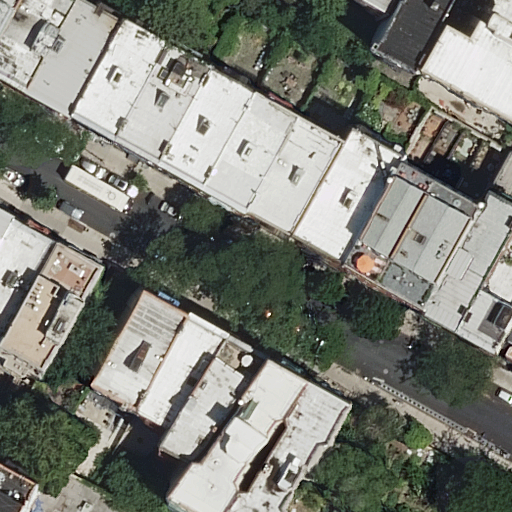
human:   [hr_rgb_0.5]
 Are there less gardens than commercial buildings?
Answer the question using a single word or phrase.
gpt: no

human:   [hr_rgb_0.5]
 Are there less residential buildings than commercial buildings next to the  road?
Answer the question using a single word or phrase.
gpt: no

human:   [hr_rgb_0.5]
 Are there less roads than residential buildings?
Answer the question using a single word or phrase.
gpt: yes

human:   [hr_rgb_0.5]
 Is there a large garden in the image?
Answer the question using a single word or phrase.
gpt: yes

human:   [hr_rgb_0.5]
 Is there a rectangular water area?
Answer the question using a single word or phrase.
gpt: no

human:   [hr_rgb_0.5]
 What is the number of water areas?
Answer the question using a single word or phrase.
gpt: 0

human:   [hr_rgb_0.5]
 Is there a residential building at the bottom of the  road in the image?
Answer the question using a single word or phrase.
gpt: yes

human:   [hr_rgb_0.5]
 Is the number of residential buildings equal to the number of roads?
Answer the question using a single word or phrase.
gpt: no

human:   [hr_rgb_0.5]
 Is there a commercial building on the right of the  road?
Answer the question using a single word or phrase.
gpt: no

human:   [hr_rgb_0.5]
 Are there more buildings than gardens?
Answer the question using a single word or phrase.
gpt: yes

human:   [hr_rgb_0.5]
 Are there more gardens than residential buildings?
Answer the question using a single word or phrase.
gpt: no

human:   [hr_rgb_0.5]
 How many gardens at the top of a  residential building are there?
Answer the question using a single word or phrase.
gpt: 1

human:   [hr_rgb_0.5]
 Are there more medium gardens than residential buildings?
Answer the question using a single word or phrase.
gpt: no

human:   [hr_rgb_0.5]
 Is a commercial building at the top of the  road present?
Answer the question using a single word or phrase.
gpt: no

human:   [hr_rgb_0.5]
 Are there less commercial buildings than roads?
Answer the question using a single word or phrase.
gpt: yes

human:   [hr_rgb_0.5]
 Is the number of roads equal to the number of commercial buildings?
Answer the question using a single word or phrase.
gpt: no

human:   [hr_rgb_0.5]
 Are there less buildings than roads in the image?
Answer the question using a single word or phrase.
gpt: no

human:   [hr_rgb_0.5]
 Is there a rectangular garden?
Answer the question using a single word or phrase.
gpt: yes

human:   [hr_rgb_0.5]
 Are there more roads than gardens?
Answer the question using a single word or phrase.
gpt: no

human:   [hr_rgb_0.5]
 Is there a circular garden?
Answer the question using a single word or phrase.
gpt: no

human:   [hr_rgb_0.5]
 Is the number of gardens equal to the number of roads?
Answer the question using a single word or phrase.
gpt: no

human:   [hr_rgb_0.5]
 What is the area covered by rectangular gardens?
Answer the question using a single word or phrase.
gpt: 232m2

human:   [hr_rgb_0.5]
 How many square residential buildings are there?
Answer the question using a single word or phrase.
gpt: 0

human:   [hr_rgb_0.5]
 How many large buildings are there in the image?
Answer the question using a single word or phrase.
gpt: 1

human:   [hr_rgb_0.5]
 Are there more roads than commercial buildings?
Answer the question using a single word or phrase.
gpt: yes

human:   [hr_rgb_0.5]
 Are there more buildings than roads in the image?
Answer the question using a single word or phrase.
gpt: yes

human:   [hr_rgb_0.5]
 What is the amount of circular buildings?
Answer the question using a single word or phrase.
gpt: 0

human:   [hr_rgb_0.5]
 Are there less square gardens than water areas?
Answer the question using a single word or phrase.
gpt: no

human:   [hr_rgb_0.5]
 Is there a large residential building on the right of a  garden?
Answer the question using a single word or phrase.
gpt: no

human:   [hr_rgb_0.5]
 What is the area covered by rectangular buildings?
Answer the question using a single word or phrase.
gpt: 4057m2

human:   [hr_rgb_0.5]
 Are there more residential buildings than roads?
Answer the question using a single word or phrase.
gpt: yes

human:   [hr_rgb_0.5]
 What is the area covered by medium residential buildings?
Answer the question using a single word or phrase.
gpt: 3966m2

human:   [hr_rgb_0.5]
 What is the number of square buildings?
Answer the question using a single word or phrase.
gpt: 0

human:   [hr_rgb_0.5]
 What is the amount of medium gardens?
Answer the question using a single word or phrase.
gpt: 1

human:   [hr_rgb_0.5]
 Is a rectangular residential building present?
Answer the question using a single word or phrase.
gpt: yes

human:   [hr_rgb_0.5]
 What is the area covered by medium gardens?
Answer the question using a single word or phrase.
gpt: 232m2